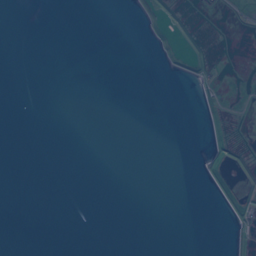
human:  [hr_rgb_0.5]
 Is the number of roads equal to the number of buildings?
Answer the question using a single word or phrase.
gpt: no

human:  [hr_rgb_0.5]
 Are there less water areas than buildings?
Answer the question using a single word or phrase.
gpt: no

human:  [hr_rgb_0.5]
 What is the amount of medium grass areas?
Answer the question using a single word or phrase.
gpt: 13

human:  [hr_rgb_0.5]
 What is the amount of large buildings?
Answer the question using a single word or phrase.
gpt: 0

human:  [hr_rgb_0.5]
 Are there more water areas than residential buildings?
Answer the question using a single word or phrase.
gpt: yes

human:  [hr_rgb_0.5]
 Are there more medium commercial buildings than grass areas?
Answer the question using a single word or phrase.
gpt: no

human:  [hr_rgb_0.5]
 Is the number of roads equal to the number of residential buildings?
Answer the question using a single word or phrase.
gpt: no

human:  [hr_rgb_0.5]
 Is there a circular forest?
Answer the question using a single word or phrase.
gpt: no

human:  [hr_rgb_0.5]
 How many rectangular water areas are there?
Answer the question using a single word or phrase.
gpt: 24

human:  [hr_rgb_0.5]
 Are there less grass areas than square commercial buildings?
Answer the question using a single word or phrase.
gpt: no

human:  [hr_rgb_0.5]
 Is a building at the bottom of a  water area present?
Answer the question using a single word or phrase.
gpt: yes

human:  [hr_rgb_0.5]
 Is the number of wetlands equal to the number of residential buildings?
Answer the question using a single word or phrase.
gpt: no

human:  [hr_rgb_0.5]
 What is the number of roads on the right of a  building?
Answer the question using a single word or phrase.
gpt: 20

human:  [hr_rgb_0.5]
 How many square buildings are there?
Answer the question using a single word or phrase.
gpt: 0

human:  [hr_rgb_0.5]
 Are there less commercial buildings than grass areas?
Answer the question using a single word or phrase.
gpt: yes

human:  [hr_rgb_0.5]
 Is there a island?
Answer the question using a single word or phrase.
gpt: yes

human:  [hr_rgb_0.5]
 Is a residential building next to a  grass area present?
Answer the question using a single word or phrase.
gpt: yes

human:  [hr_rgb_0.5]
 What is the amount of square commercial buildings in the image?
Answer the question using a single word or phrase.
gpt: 0

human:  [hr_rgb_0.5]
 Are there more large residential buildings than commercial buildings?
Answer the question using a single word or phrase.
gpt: no

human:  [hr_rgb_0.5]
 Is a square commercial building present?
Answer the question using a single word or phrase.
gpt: no

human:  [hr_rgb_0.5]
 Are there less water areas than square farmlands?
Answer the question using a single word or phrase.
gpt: no

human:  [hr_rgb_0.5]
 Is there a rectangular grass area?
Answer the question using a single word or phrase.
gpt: yes

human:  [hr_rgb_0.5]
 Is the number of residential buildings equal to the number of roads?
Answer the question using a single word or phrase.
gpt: no

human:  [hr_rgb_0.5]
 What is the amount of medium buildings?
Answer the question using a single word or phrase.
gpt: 0

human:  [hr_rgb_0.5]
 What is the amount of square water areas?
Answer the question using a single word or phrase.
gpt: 0

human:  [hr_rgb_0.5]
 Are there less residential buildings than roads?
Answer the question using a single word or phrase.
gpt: yes

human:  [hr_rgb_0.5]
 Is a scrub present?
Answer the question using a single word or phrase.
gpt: yes

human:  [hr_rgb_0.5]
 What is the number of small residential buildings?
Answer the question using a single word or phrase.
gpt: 4

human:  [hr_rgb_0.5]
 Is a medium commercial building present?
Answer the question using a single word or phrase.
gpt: no

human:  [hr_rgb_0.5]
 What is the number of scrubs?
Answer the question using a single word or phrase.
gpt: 1

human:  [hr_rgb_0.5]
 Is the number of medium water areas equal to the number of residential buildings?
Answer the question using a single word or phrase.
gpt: yes

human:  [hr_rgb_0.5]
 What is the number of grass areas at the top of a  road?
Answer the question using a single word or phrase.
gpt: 54

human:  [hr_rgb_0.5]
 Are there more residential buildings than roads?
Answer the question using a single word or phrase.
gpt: no

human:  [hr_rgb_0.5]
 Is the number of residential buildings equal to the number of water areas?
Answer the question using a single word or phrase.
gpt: no

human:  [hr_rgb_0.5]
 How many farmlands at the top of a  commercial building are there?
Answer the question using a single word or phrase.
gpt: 0

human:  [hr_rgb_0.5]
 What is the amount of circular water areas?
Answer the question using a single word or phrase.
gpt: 0